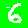
Digit: 6